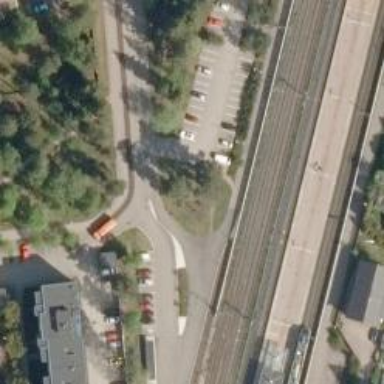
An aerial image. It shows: Paved platform for public transport at railway station.